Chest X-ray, AP view. Patient: 47 years old, sex F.
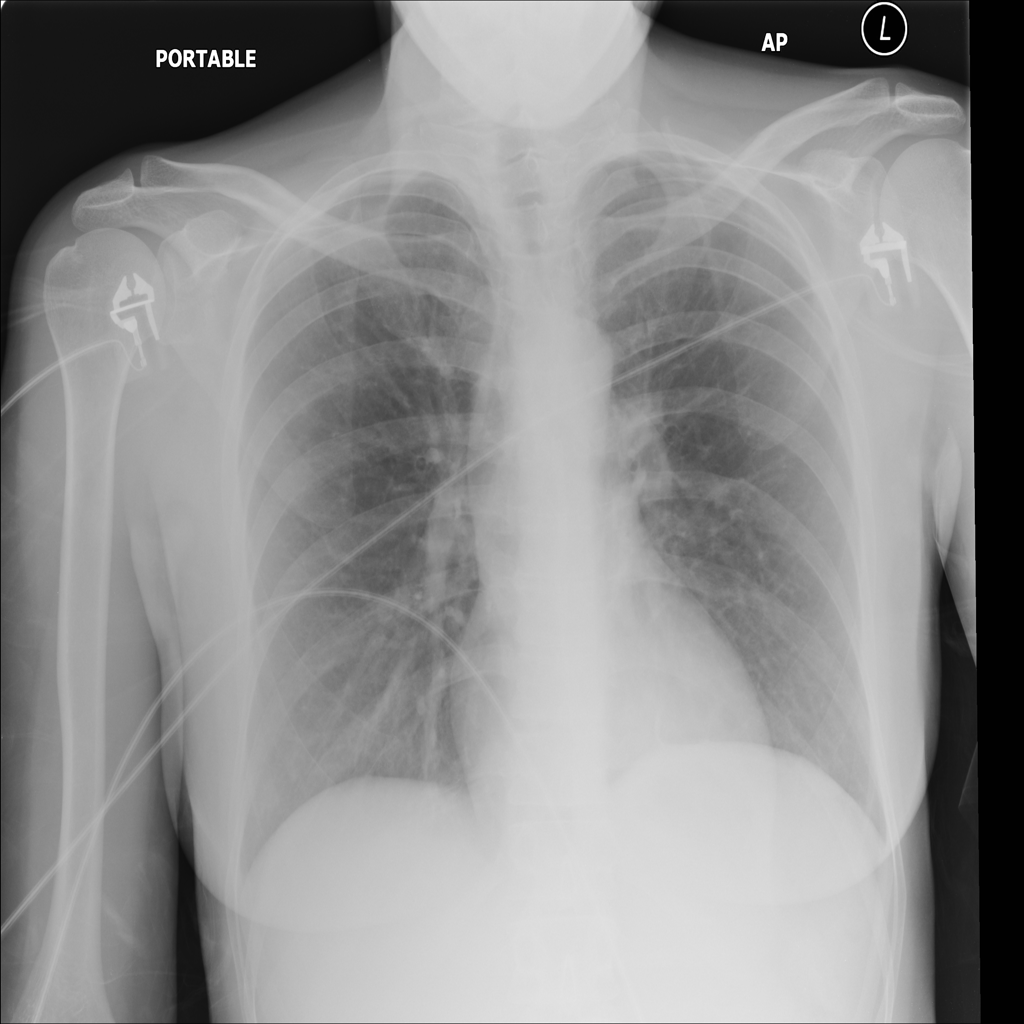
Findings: Infiltration, Pneumothorax